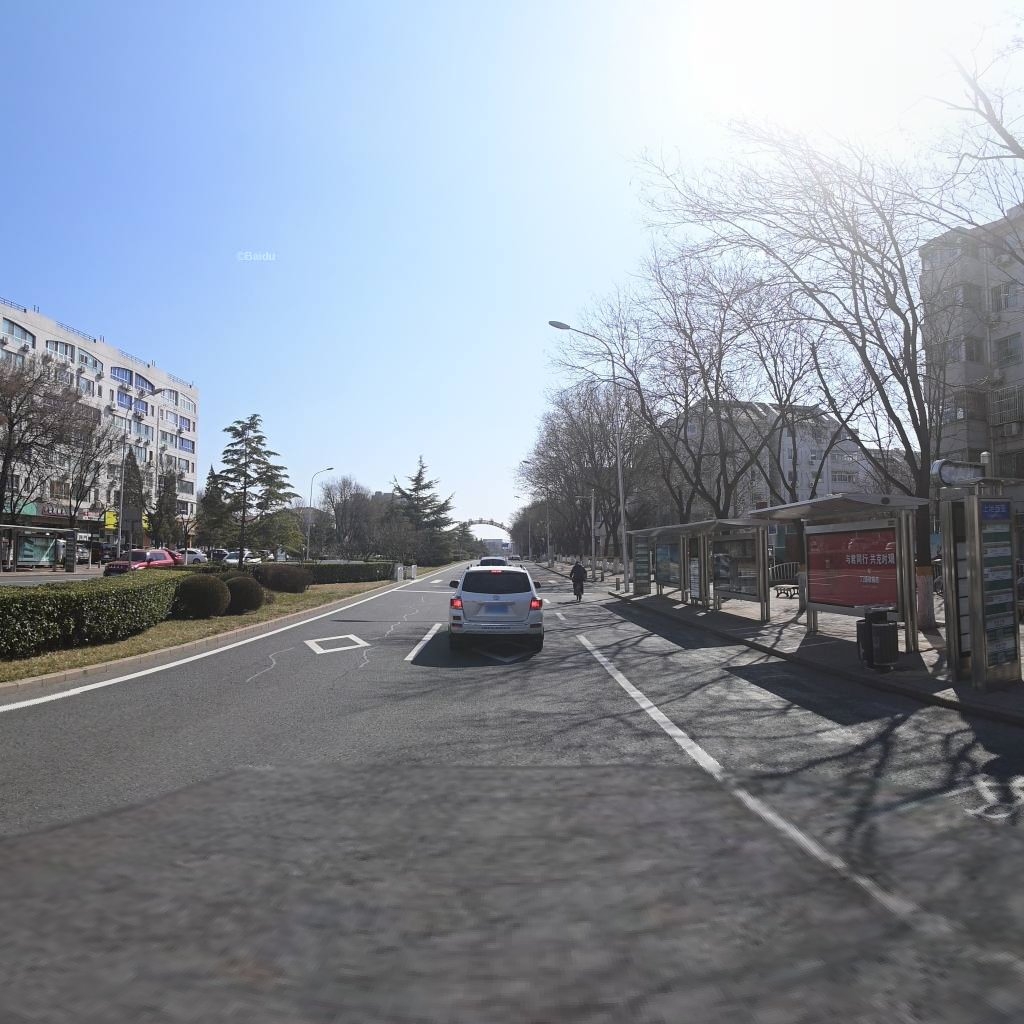
Region: Haidian
Road damage annotations: longitudinal patch, longitudinal patch, longitudinal crack, longitudinal patch